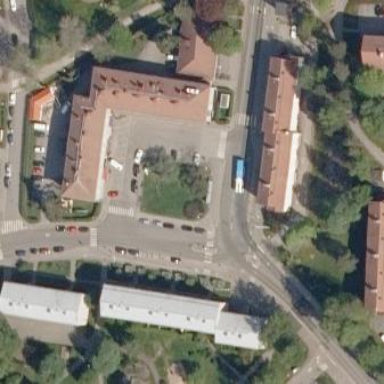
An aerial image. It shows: Beige building.